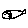
Label: fish